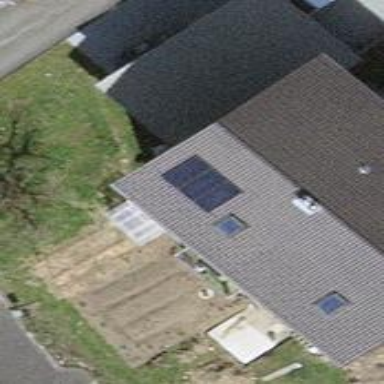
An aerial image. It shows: Solar photovoltaic panel generator.